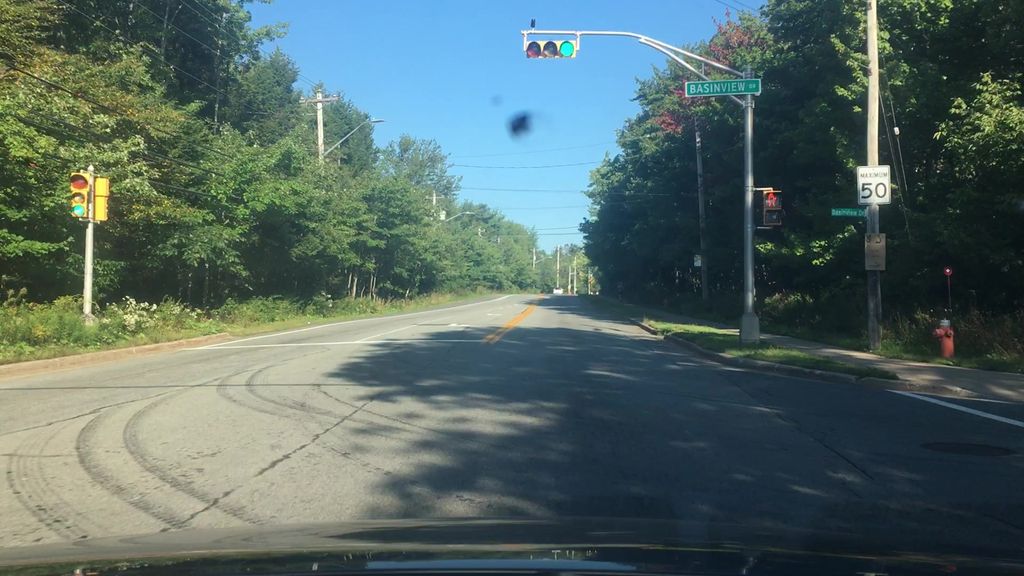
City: halifax